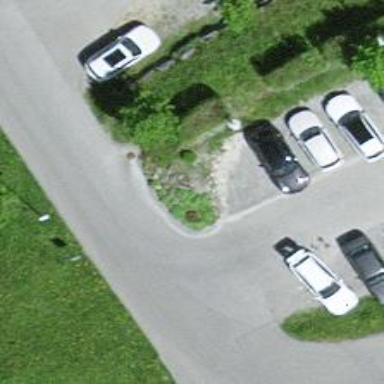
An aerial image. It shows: Charging station.